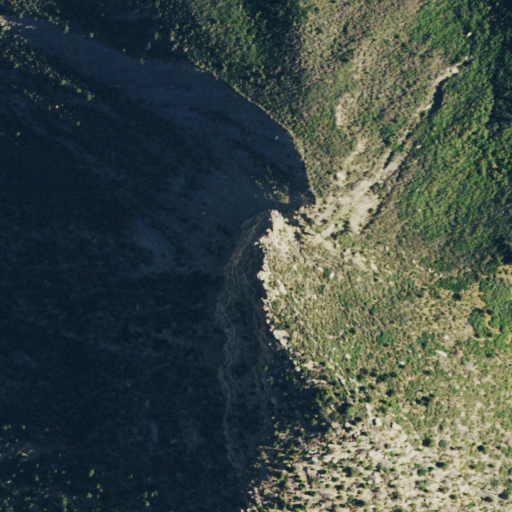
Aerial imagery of mountain in Colorado named Lone Cone containing evergreen forest, deciduous forest, and shrub